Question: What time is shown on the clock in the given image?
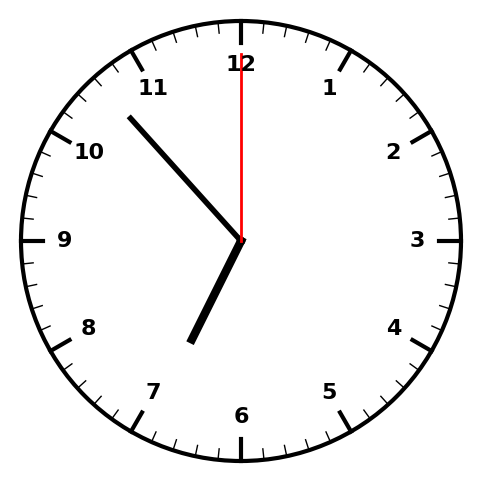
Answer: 06:53:00